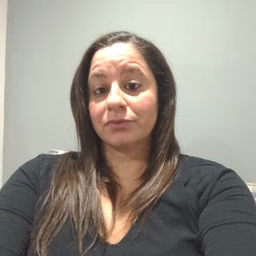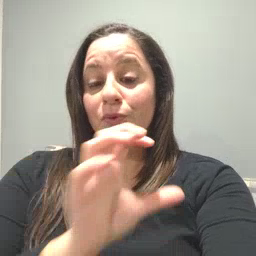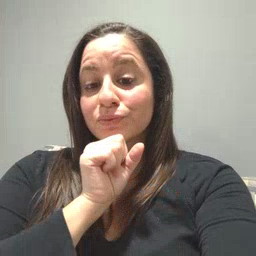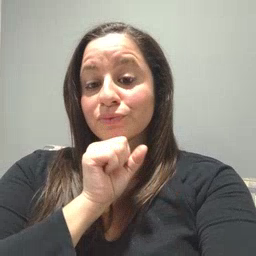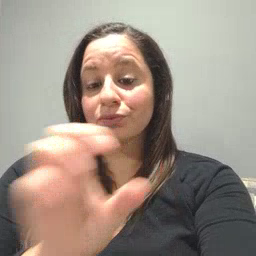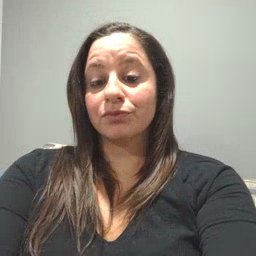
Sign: orange